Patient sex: M
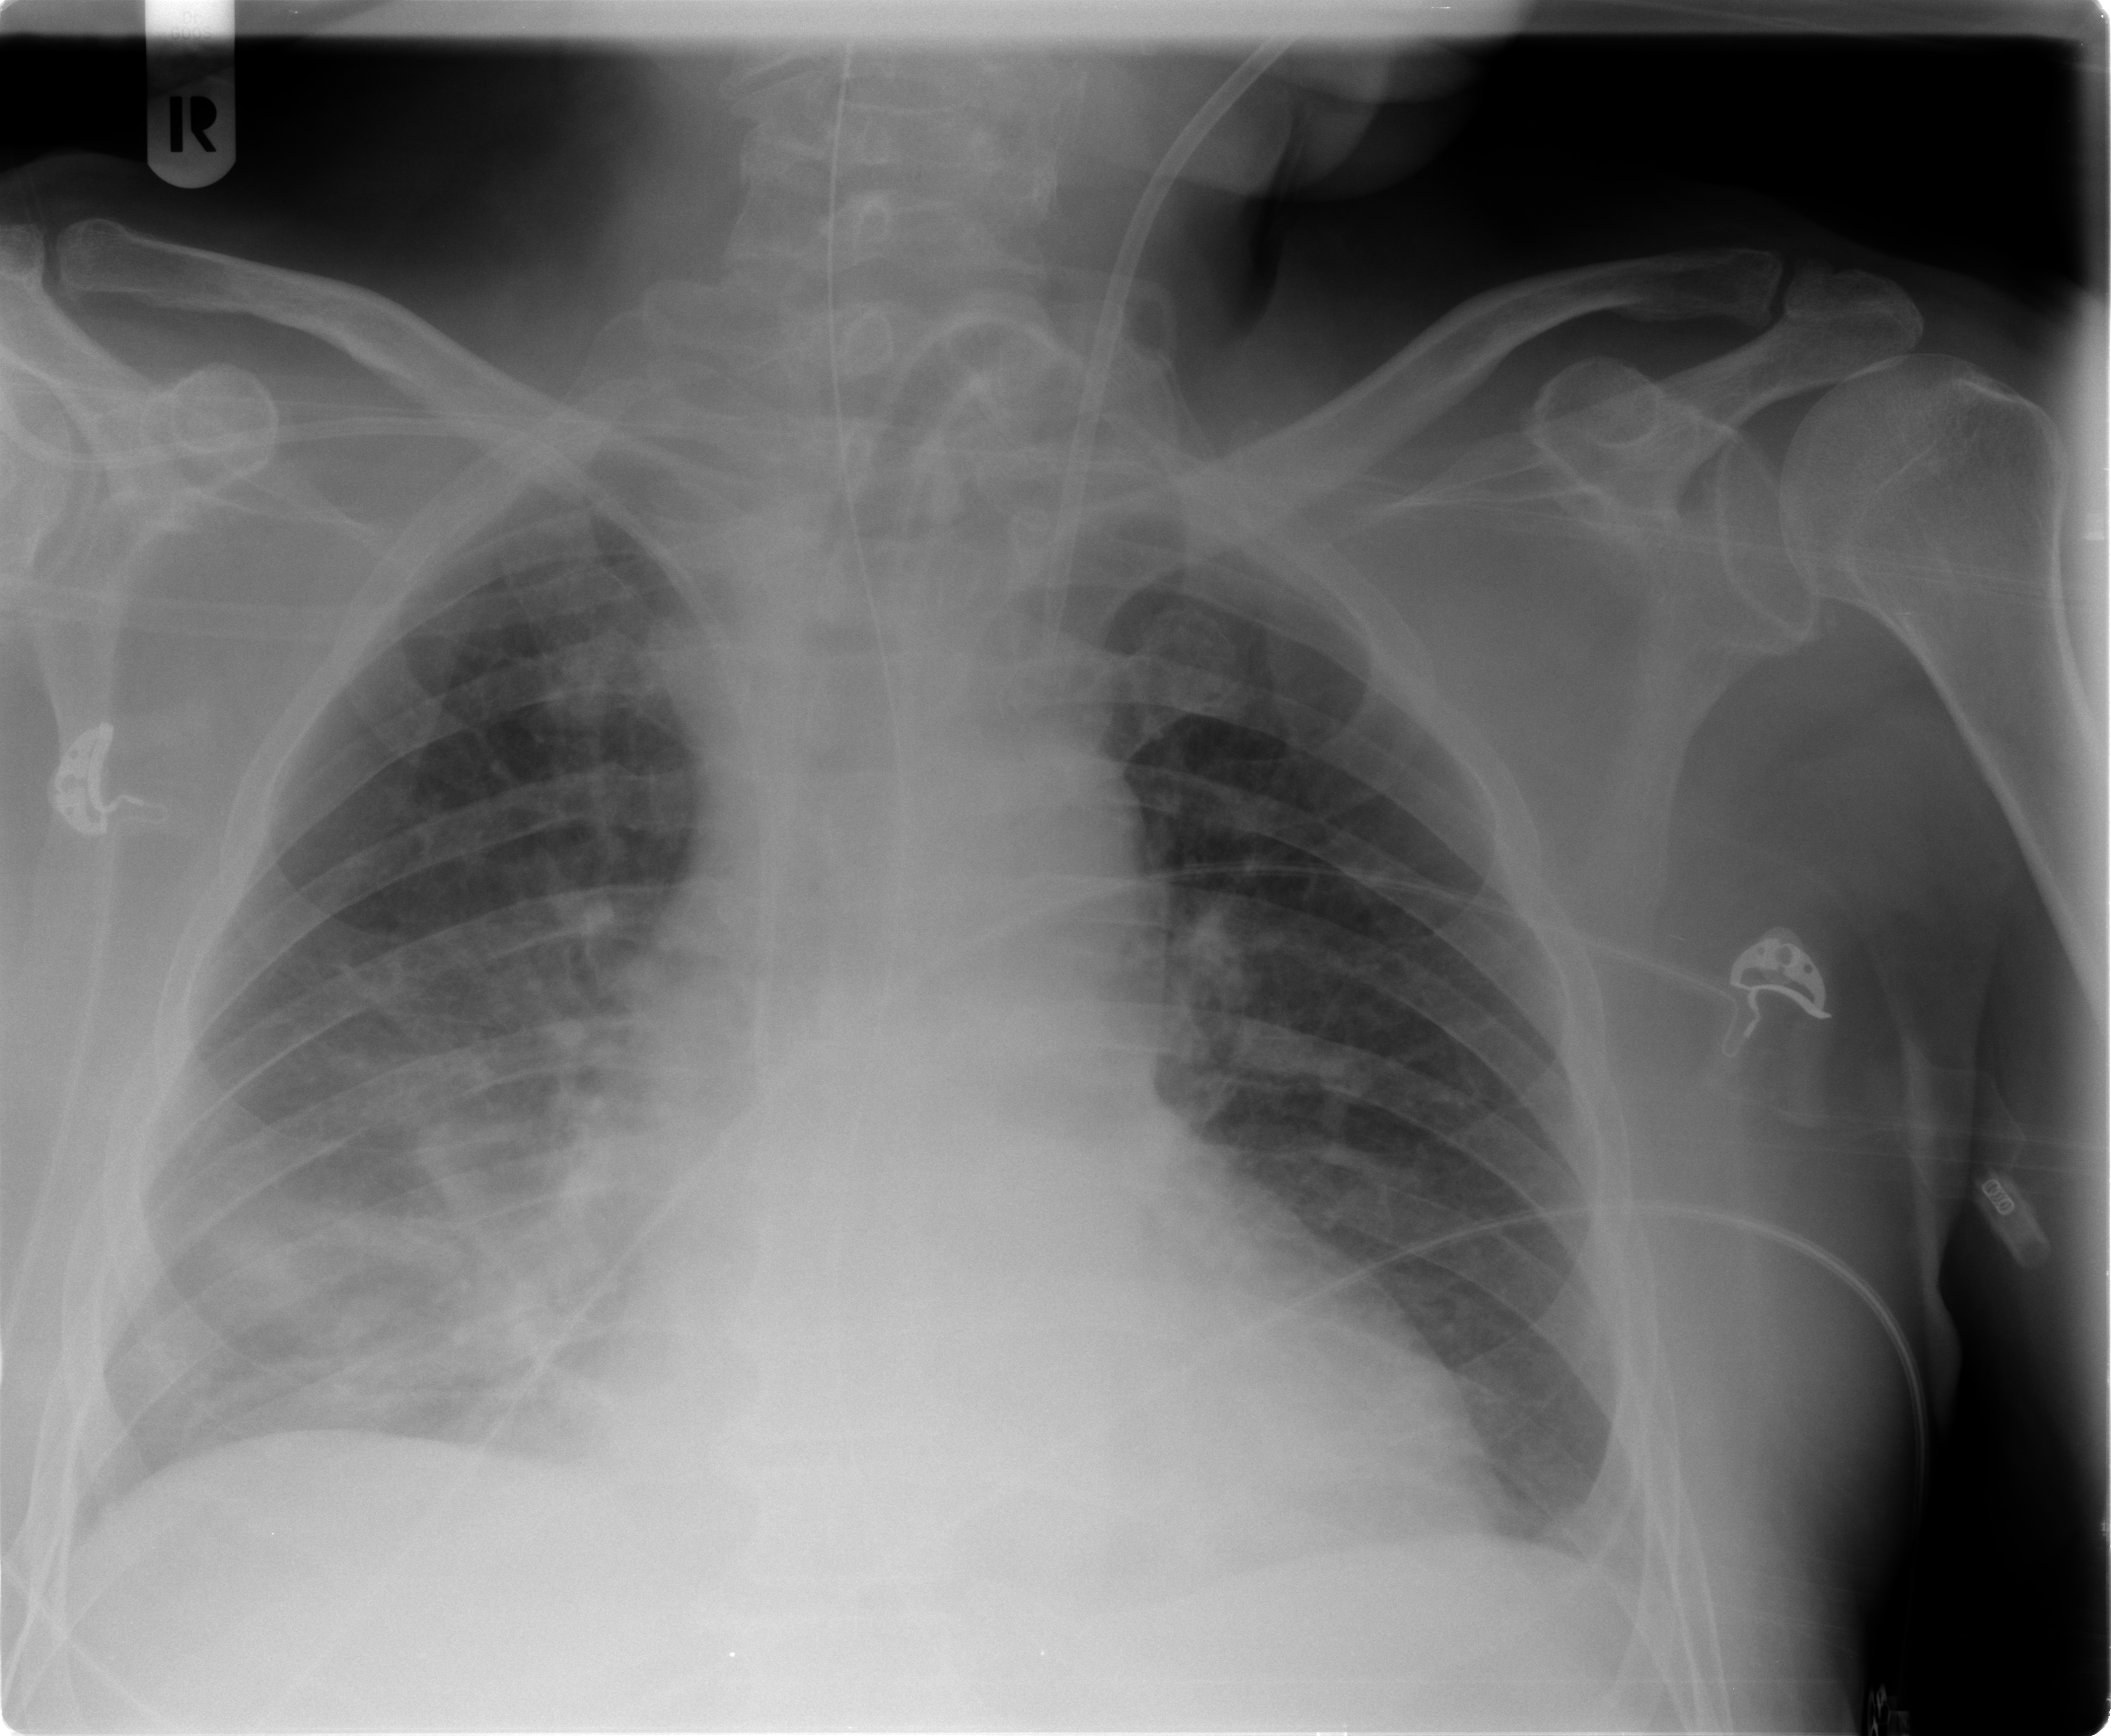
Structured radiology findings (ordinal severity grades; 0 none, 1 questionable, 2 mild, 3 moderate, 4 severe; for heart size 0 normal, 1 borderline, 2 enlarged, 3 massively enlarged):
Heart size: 1
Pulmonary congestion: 0
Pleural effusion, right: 0
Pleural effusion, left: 0
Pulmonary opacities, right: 2
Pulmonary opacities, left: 0
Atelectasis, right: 2
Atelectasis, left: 1